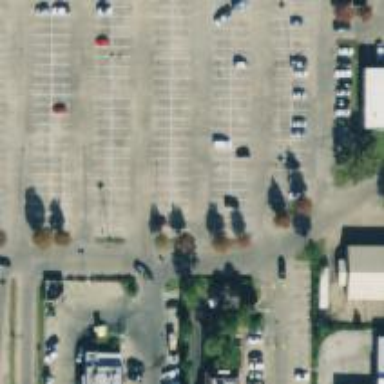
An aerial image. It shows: Parking space.